Question: I've created the following figure using 'mpl_toolkits.axes_grid1':

For some reason, however, my subplot titles aren't appearing. How can I go about fixing this?
'''
# import
from mpl_tookits.axes_grid1 import ImageGrid
from matplotlib.pyplot import *
fig = figure(figsize=(20, 12), dpi=300)
grid = ImageGrid(fig, 111, nrows_ncols=(3, 4), axes_pad=1, aspect=False)
for gridax, (i, sub) in zip(grid, enumerate(eyelink_data)):
subnum = i + start_with
# format data
xdat = sub['x'][(sub['in_trl'] == True) & (sub['x'].notnull()) & (sub['y'].notnull())]
ydat = sub['y'][(sub['in_trl'] == True) & (sub['x'].notnull()) & (sub['y'].notnull())]
# plot
gridax.hist2d(xdat, ydat, bins=[np.linspace(-.005, .005, num=1000), np.linspace(-.005, .005, num=1000)])
gridax.plot(0, 0, 'ro') # origin
title('Subject {0} in-Trial Gaze'.format(subnum))
xlabel('Horizontal Offset
(degrees visual angle)')
ylabel('Vertical Offset
(degrees visual angle)')
show()
'''
P.S.: enjoy the <URL>!
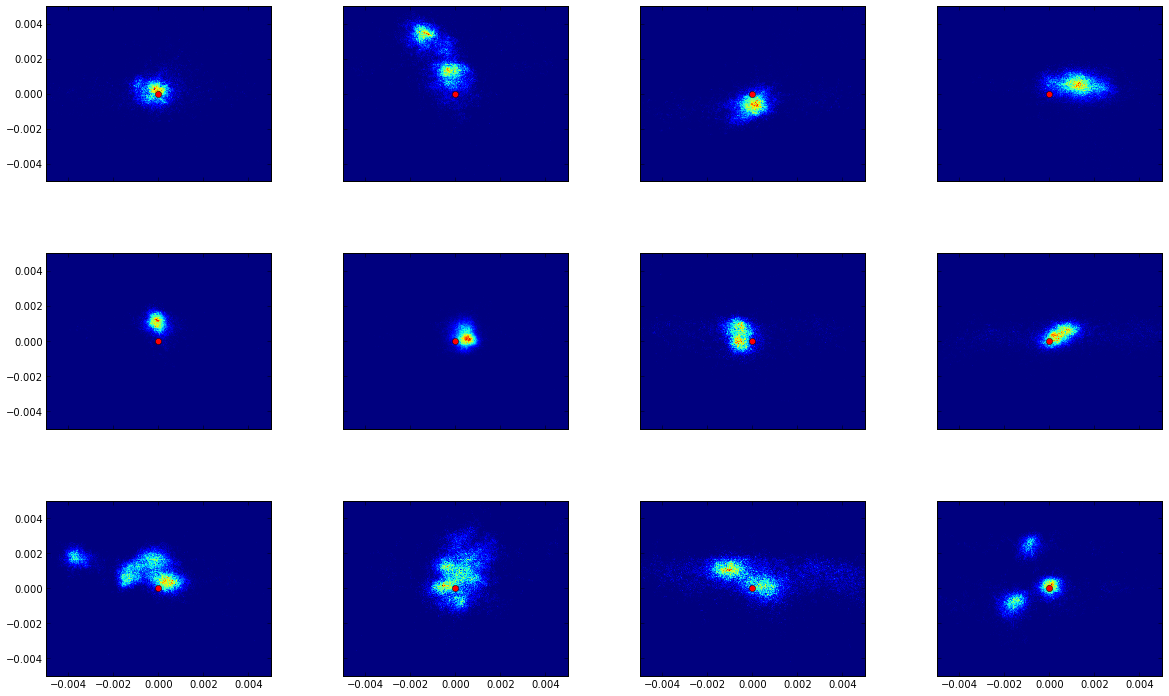
Answer: If you want a title for each subplot, you can just use the title command for that axis. Where you have:
'''
title('Subject {0} in-Trial Gaze'.format(subnum))
'''
Just write:
'''
gridax.set_title('Subject {0} in-Trial Gaze'.format(subnum))
'''
---
If you want one big 'xlabel' and 'ylabel', you'll have to make a large 'axes' object around your grid. I'm no expert, but this should help:
<URL>